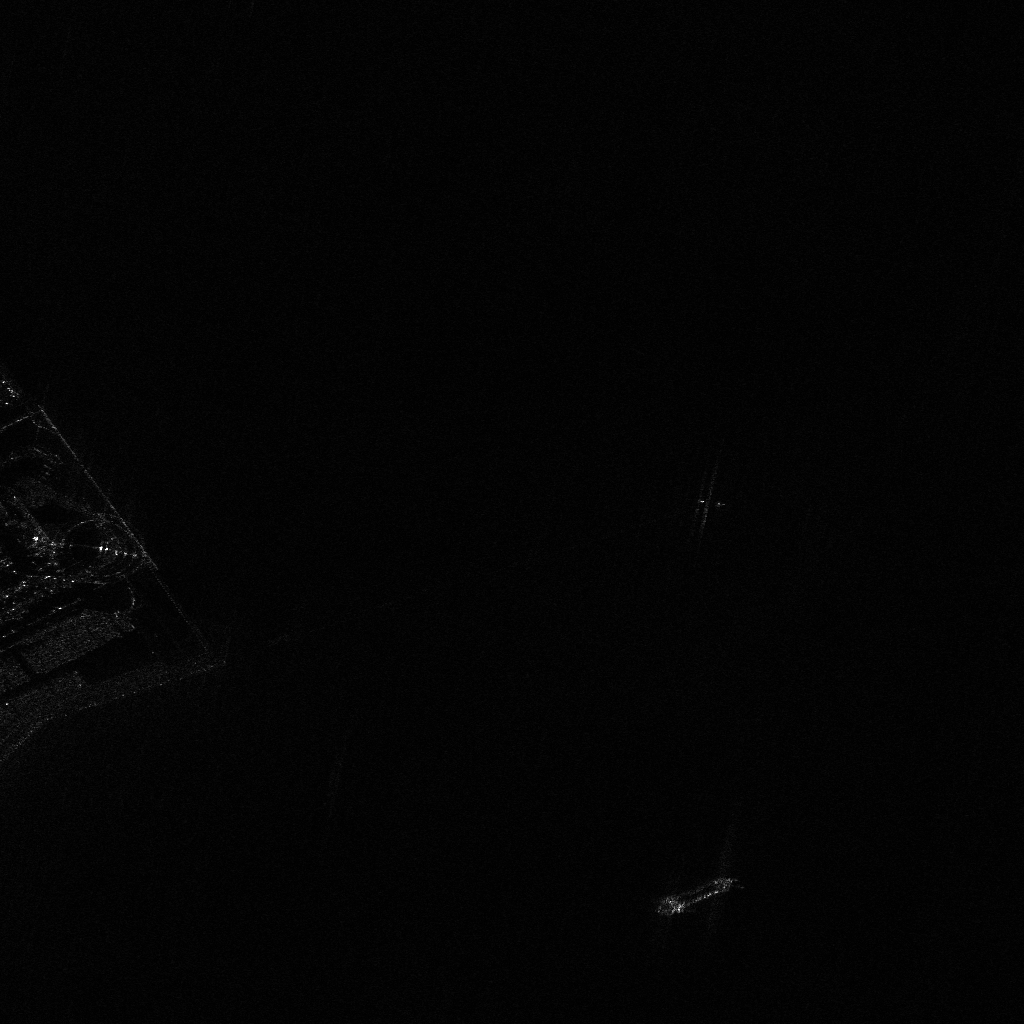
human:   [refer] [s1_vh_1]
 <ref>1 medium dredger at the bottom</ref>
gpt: <box>[[66, 82, 69, 92, 67]]</box>